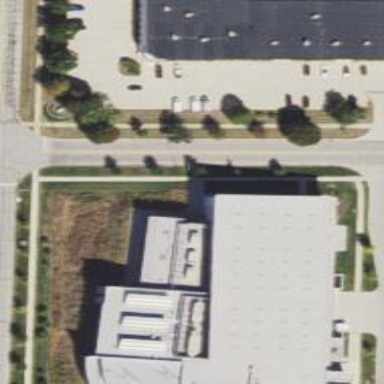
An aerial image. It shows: Fitness center building.